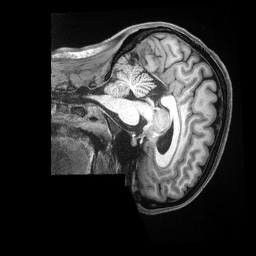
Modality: T1w
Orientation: sagittal
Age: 34
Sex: female
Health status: ill
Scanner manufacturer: siemens
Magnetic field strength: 3 T
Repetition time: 2.5 s
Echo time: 0.00181 s